Interaction volume radius: 5 \u00c5
Interaction volume height: 20 \u00c5
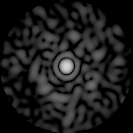
Disorder parameter: 0.8199